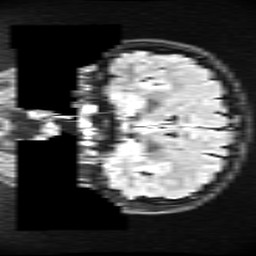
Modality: FLAIR
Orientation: coronal
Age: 23
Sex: female
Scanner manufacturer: ge
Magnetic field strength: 3 T
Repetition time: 11 s
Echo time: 0.1497 s